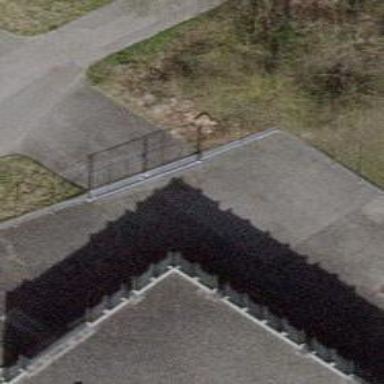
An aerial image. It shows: Gate.